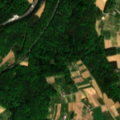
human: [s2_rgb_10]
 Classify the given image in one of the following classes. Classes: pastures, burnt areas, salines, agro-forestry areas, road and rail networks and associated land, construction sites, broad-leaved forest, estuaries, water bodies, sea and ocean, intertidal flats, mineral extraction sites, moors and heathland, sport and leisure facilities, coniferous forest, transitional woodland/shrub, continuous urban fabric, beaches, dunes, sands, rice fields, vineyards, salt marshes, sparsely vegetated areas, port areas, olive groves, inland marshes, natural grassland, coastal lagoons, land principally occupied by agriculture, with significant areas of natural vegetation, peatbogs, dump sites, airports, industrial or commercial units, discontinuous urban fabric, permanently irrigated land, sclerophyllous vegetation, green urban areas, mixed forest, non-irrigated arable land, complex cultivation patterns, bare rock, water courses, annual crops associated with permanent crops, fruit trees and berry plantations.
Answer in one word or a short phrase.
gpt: pastures, complex cultivation patterns, broad-leaved forest, mixed forest